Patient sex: M
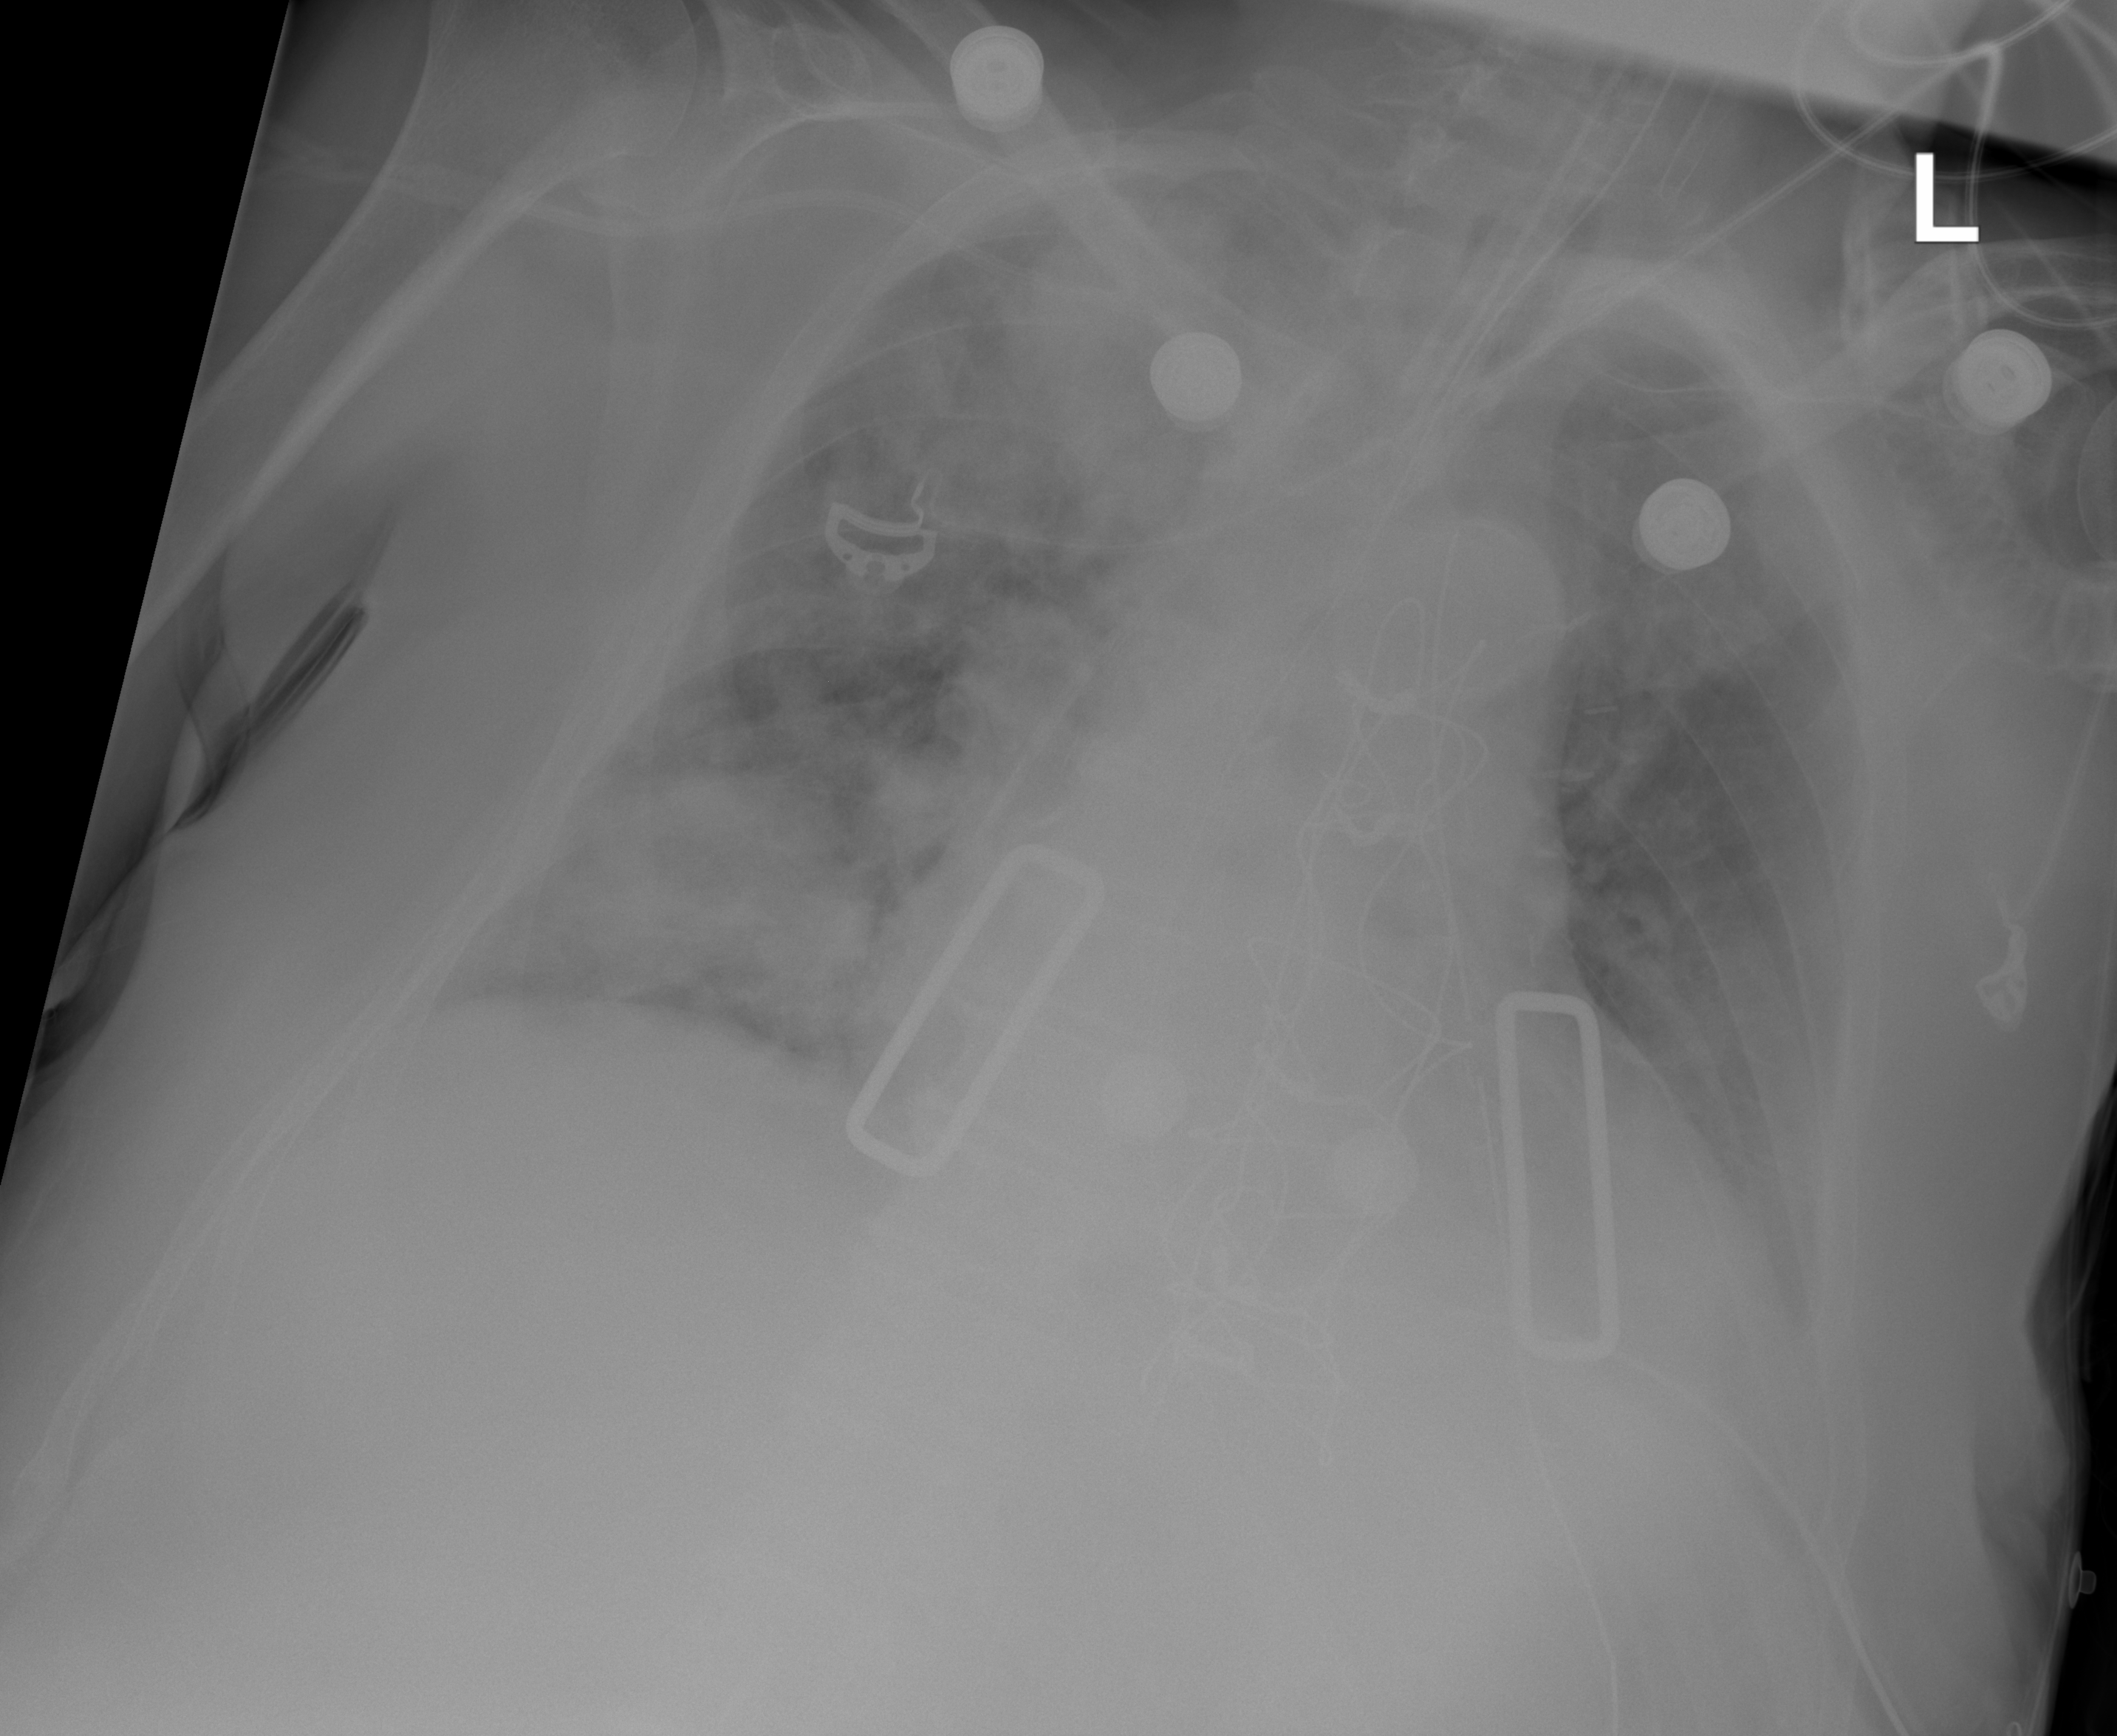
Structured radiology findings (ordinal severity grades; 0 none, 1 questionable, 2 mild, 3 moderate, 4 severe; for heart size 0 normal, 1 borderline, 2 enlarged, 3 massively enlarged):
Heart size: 2
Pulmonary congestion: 3
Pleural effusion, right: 2
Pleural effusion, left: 2
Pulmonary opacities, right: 3
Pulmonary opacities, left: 3
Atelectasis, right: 3
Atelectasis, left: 3